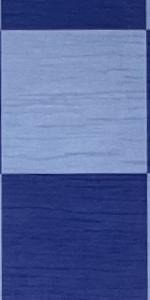
Label: Empty